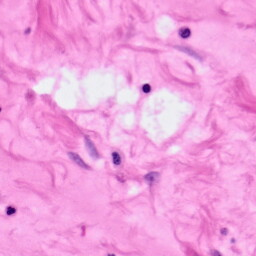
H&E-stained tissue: Pancreatic